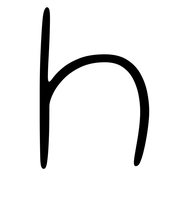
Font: Gluten_Thin